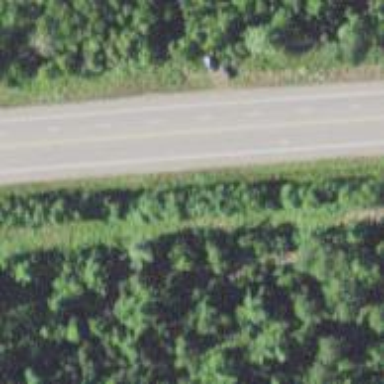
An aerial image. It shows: Trunk highway.